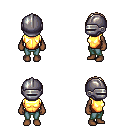
a pixel art fantasy rpg character, female body template, human, dark skin, gold chest armor, teal pants, white blonde parted hairstyle, metal helm, four views (front, back, left, right), 2x2 character sprite sheet, small pixel art, hard edges, no anti-aliasing